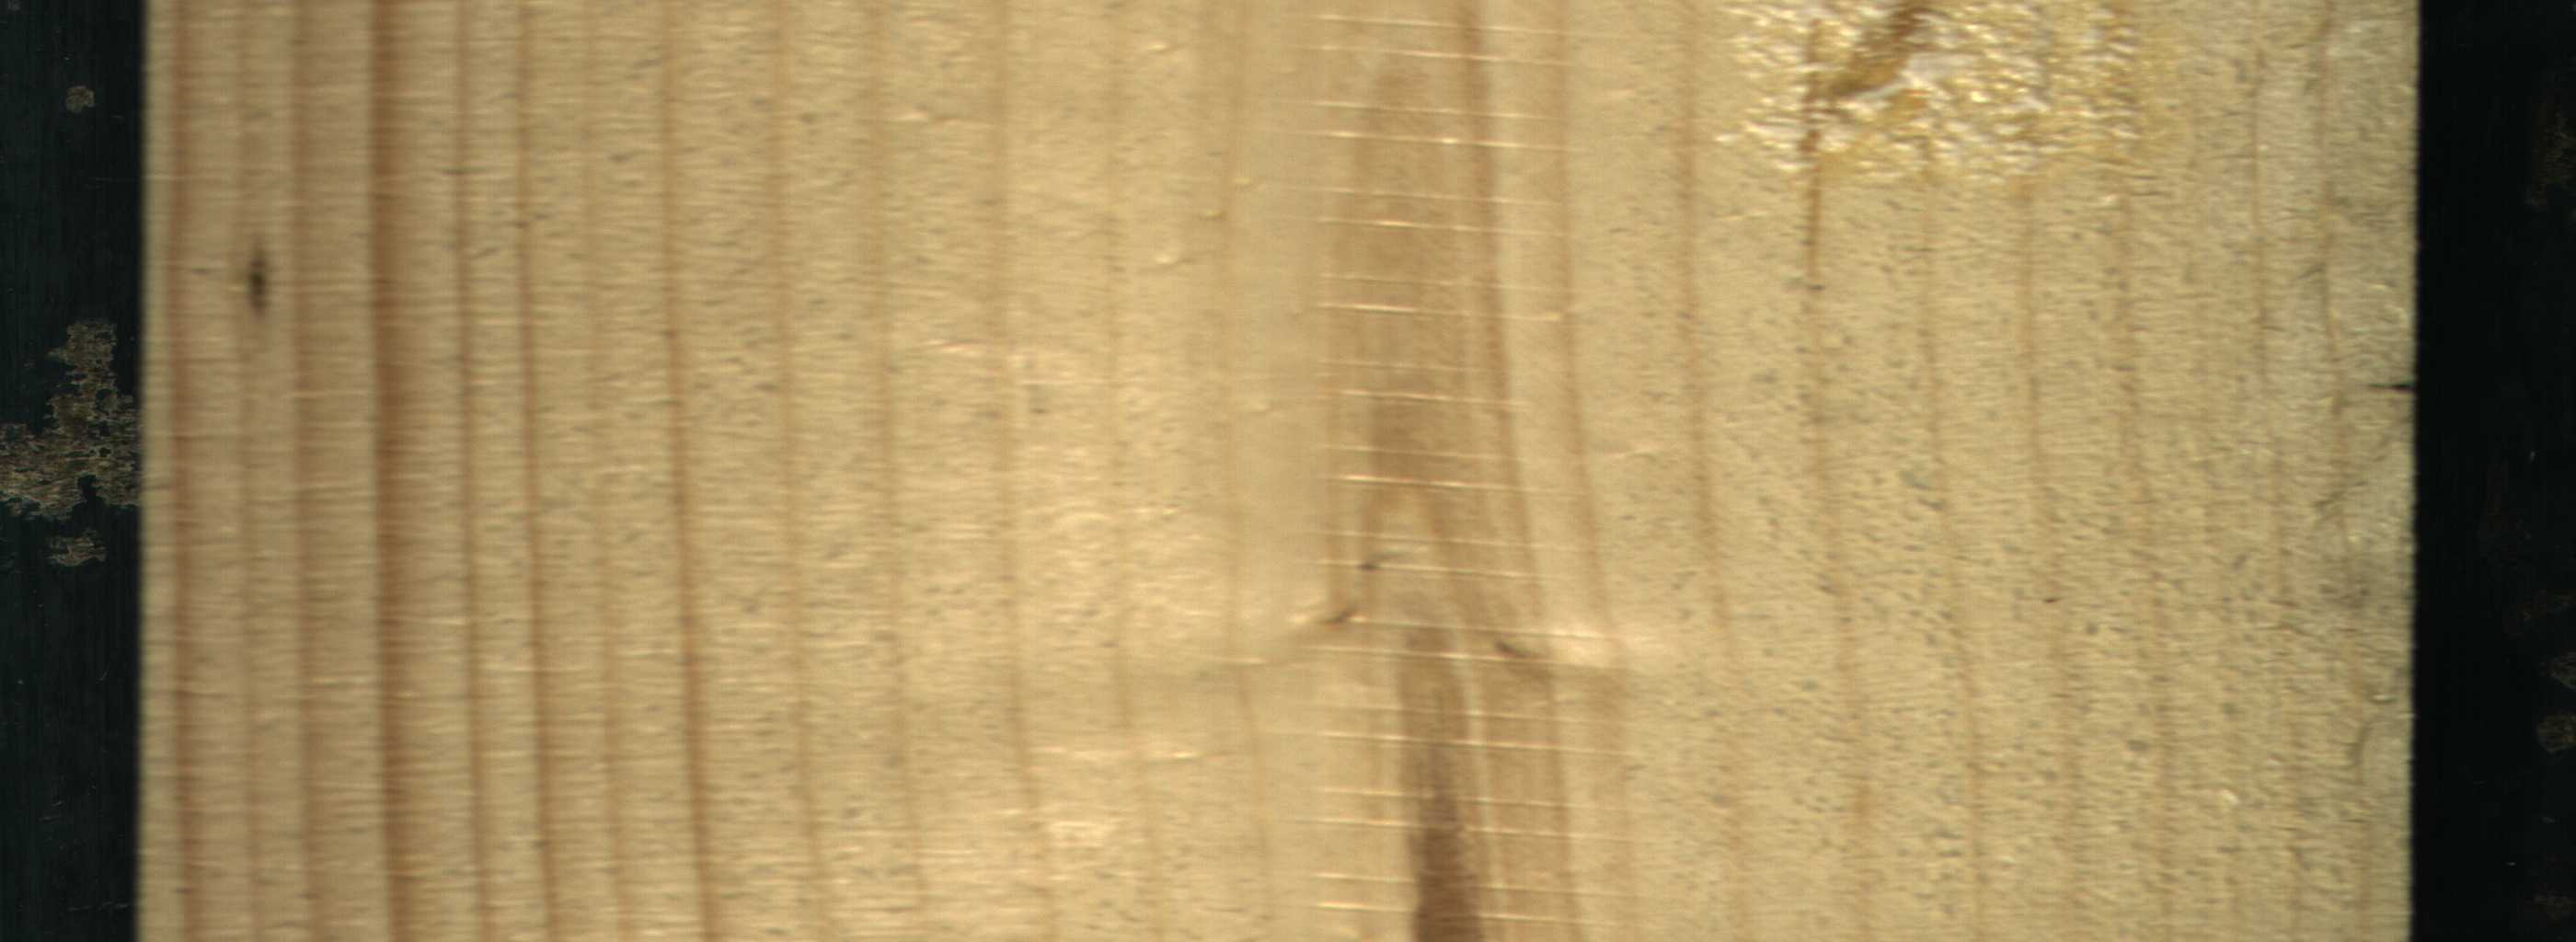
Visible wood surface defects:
Marrow
resin